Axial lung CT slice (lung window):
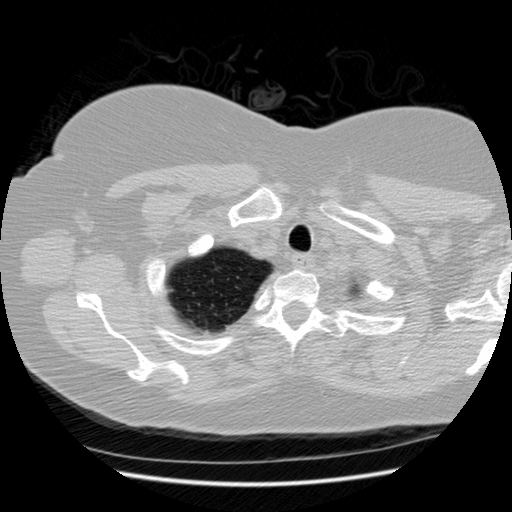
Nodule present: no